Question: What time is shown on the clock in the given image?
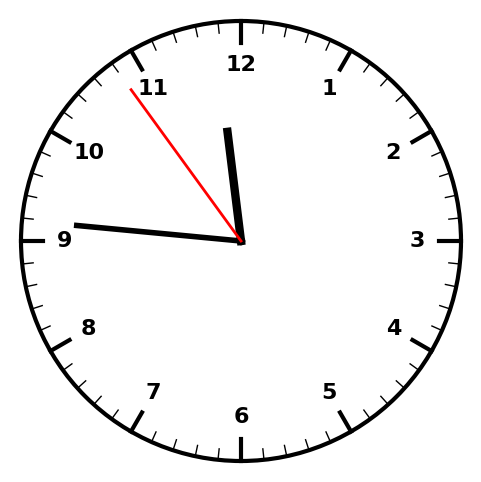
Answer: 11:45:54